Question: <URL> on November 18, 2010 that "OpenID might be Dead".

---
### further info
I'm currently involved in a pretty good sized project, and it's public facing log-ins are completely OpenID driven (Using <URL>, I'm going to need to know of some GOOD alternative solutions... if there even is one.
Any information would be appreciated.
### edit
To clarify and rephrase. I'm not trying to launch a debate on ""... I'm simply asking "What is there to take the place of OpenID, should it be ". I'm also NOT saying that I think OpenID dead, but merely asking the question based on a comment made by a well respected developer.
### addition
As @marc pointed out in a comment. There is a pretty good rant/blog post by Rob Conery titled <URL> where the Rob makes some pretty compelling arguments as to why OpenID is not desirable. I have to agree that I don't want to be wasting a large amount of time recovering accounts for my users, my time is better spent in other places.
So back to the original question. What is there for alternatives? Is there a better "standard" out there that is "open" yet doesn't fall apart if a provider decides to change something? (changing API's or encryption logic for example)... but also one that can span across multiple providers and still recognize a single user?
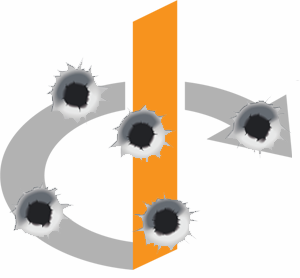
Answer: In my thoroughly subjective personal opinion, OpenID is precisely because there is there to take its place.
oAuth is often mentioned but that is completely orthogonal. OpenID is for humans logging into machines, oAuth is for machines logging into machines on behalf of humans.
My is that it is going to be replaced with a proprietary technology like Facebook Login, Yahoo! ID, Live ID, etc., which would leave people like me who don't want all their sensitive information shipped off to a country with frankly less-than-third-world-level privacy standards unable to login.